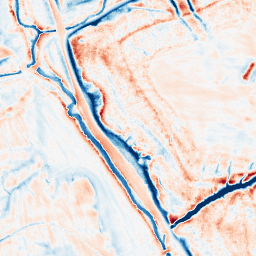
Category: edge_preserving
Decomposition family: anisotropic_diffusion
Decomposition parameters: iterations: 50
kappa: 50
gamma: 0.2
Upsampling method: lanczos
Upsampling parameters: scale: 8
Upsampling scale: 8